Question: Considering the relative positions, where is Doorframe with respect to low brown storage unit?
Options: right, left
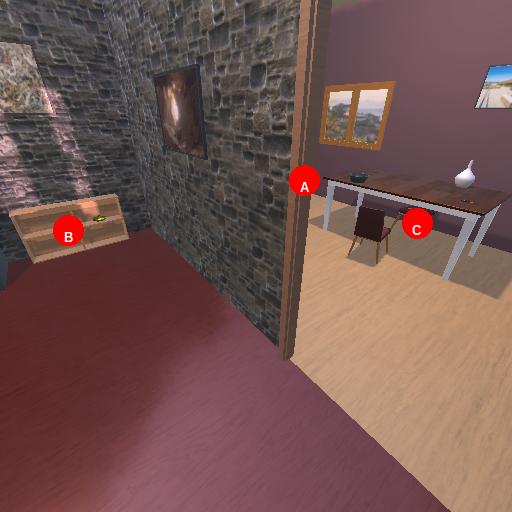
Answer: right